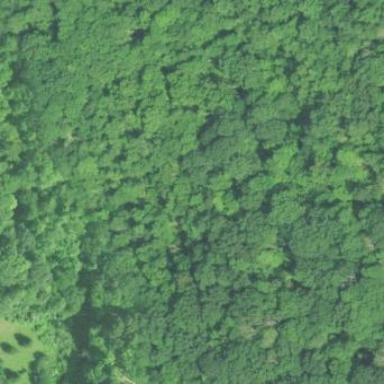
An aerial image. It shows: Existing Preserved Open Space in the woodland area.